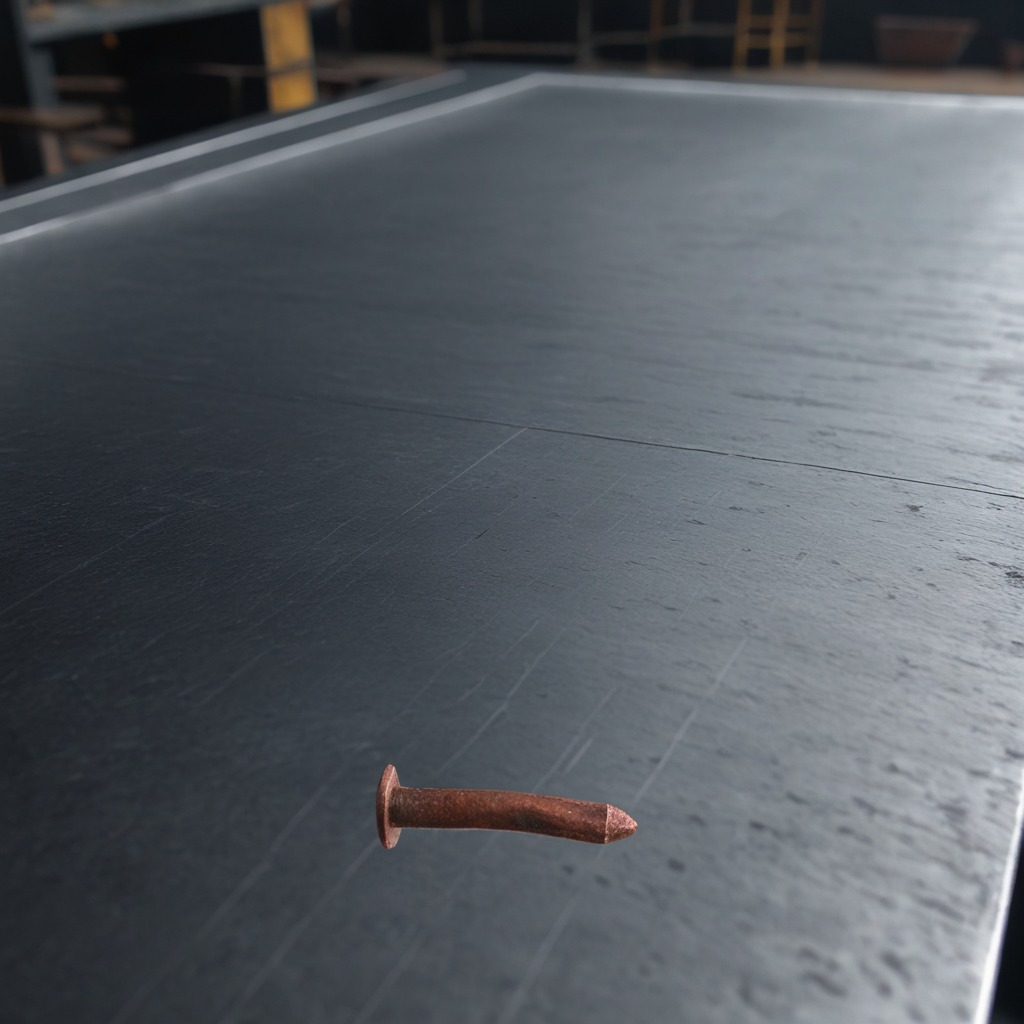
An iron nail is lying on a cold steel table in a mining workshop.